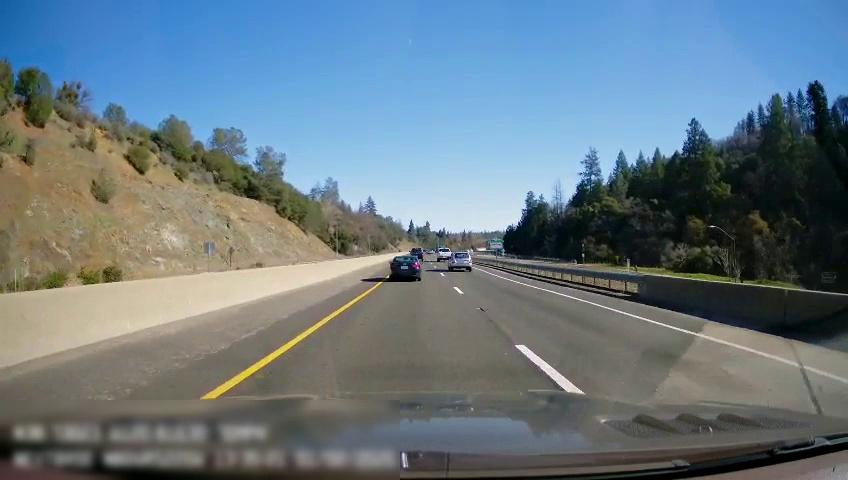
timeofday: Day
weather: Sunny
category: Drivable Space
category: Vehicles | Car
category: Vehicles | Truck
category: Vehicles | Car
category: Vehicles | Truck
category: Vehicles | SUV
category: Lanes | Current Lane
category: Lanes | Current Lane
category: Lanes | Alternate Lane
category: Traffic | Signs